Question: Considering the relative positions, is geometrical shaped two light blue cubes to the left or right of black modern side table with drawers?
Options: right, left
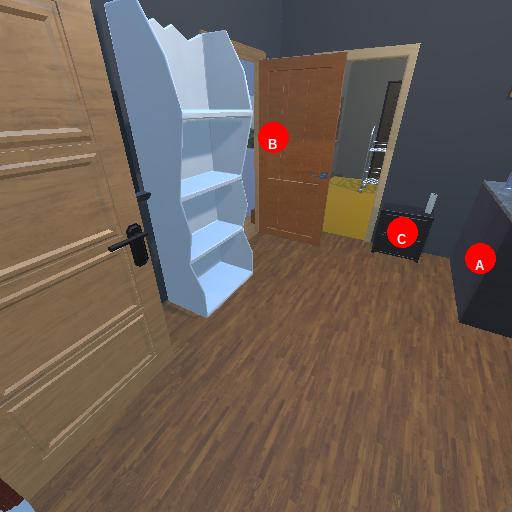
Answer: right